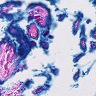
Metastatic tissue present: no